Question: I would like to draw a rectangle at an angle with PHP. I know that you can draw rectangles with PHP using 'imagefilledrectangle' but how to draw it an an angle.
'''
public function drawshelf($x1, $y1, $x2, $y2, $width, $angle = 'false'){
imagesetthickness ( $this->canvas, 1 );
for ($i=0; $i < $width; $i++){ //HORIZONTAL
imageline( $this->canvas, $x1, $y1, $x2, $y2, $this->color );
$y1++; $y2++;
if( $angle == 'true' ){ $x1--; $x2--; }
}
}
'''
I wrote this function to draw it using lines and a loop but its not coming up right like the red box.
Can someone please tell me what am i doing wrong? And can you even draw it like that?

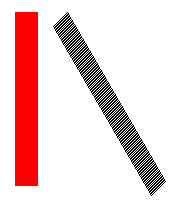
Answer: Use 'imagepolygon()' or 'imagefilledpolygon()' to draw non-rectangular shapes using GD. You may need to review a bit of trigonometry to figure out how to position the points to get right-angle corners.